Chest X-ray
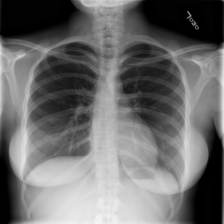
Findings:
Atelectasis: negative
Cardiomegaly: negative
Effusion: negative
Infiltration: negative
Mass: negative
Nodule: negative
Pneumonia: negative
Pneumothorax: negative
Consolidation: negative
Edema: negative
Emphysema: negative
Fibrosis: negative
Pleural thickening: negative
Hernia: negative